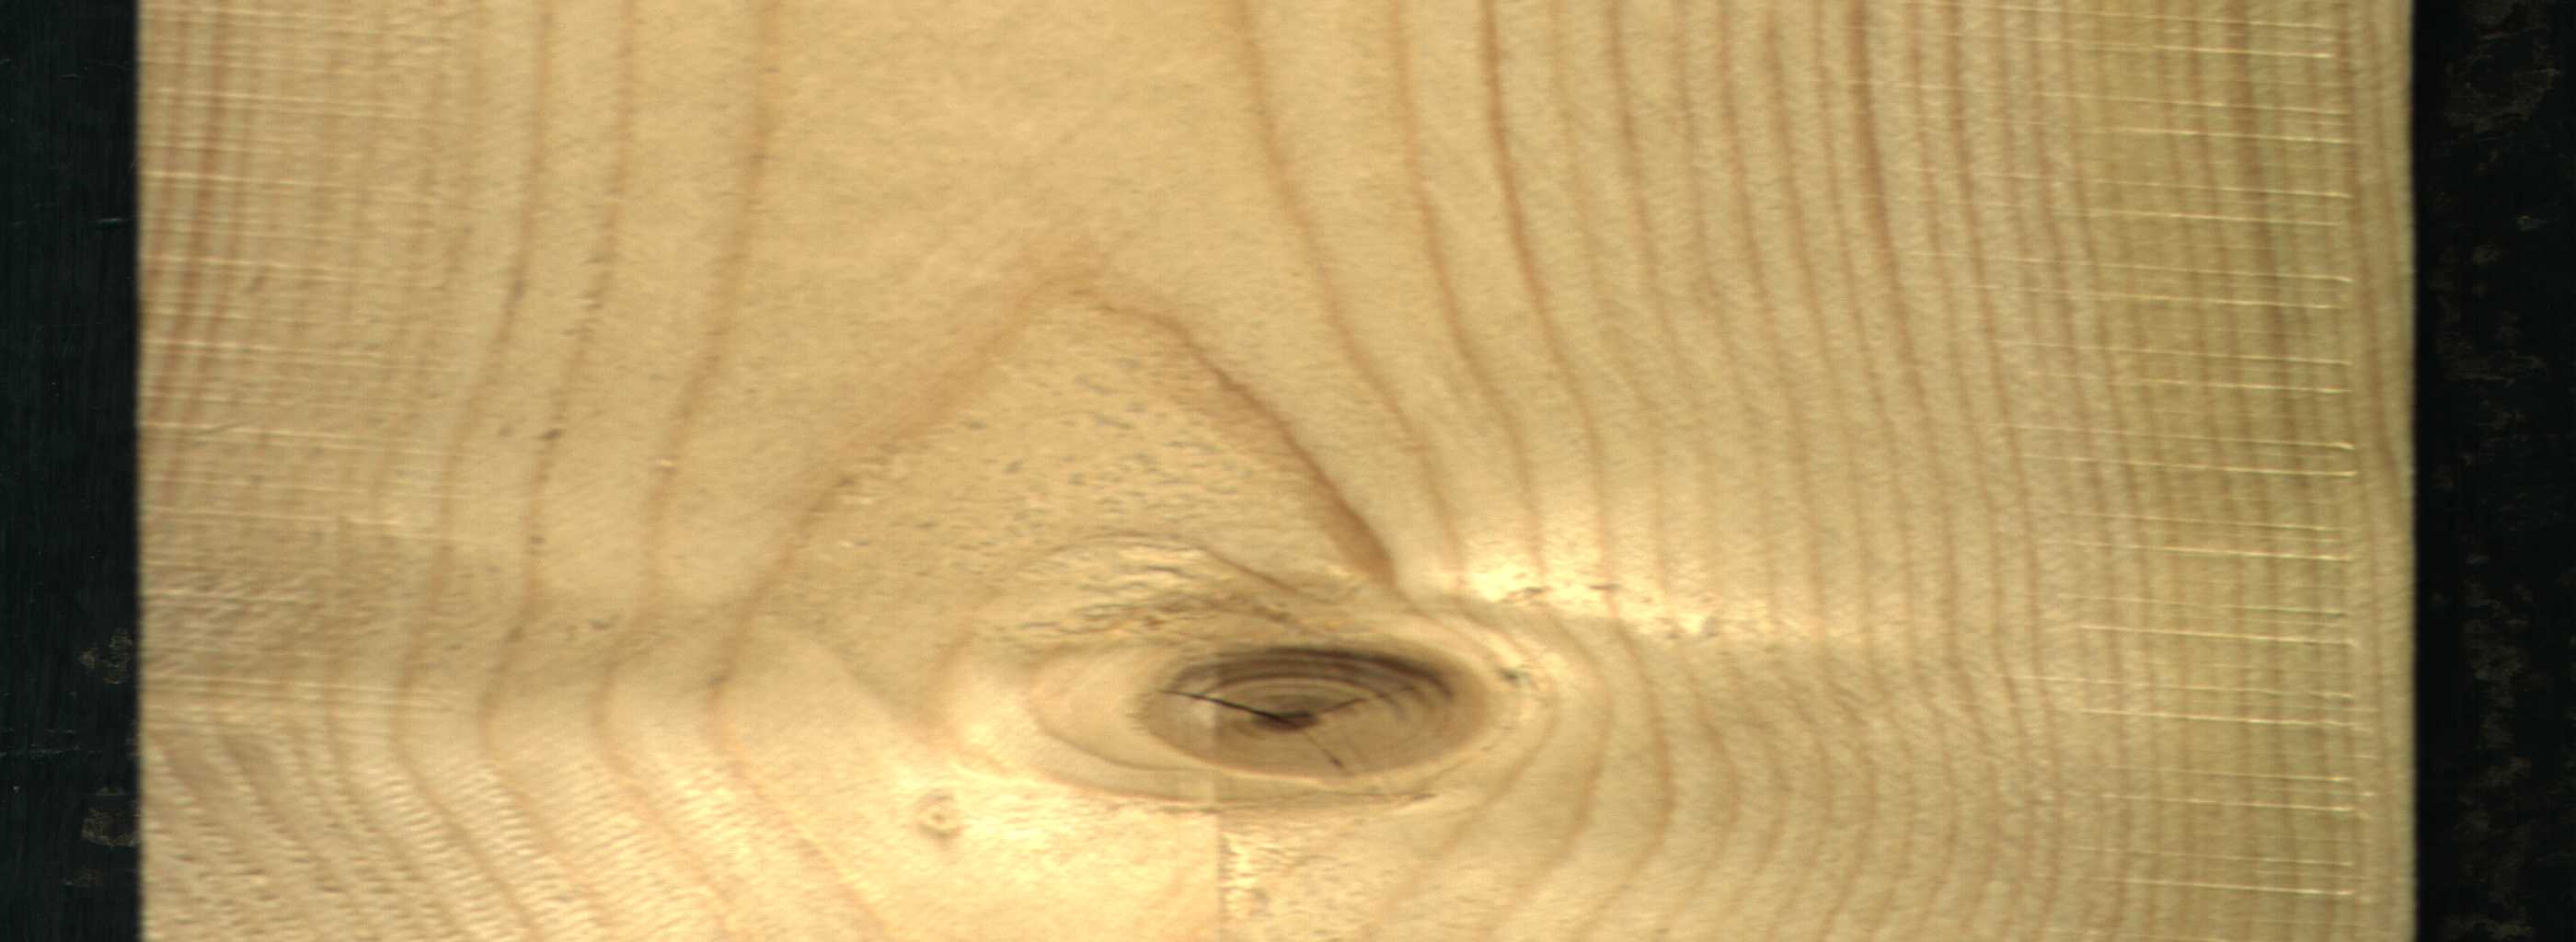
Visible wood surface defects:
knot_with_crack